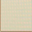
Piece: xx